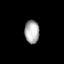
Tissue: lung
Cell type: Endothelial cells
Senescence score: 0.5672
Nuclear area (px): 334
Mean DAPI intensity: 171.707